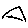
Label: triangle